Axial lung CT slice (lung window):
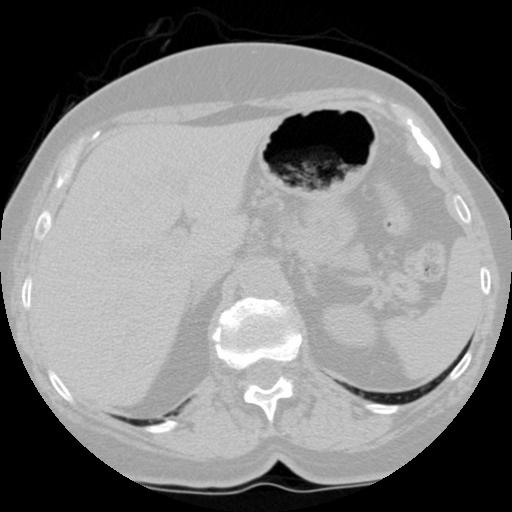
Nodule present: no